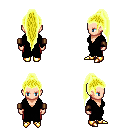
a pixel art fantasy rpg character, female body template, human, light skin, black robe, red pants, gold extra-long topknot hairstyle, leather bracers, gold boots, four views (front, back, left, right), 2x2 character sprite sheet, small pixel art, hard edges, no anti-aliasing